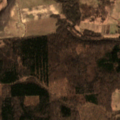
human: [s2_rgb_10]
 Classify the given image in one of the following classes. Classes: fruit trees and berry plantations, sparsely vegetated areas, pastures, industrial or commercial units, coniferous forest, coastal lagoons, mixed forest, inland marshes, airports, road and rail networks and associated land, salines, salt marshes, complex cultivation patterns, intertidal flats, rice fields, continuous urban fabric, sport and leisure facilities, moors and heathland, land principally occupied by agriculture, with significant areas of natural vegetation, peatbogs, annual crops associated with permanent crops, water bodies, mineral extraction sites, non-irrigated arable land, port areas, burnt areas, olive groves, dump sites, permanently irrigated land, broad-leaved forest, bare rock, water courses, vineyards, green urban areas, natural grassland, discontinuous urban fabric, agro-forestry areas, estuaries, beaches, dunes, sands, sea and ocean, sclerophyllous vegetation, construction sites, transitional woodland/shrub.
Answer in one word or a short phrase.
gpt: non-irrigated arable land, pastures, land principally occupied by agriculture, with significant areas of natural vegetation, broad-leaved forest